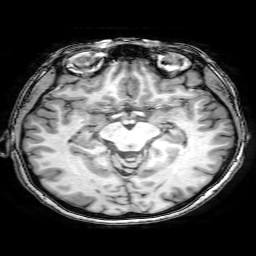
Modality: T1w
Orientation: coronal
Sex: female
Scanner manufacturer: philips
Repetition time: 0.008202 s
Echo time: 0.00378 s